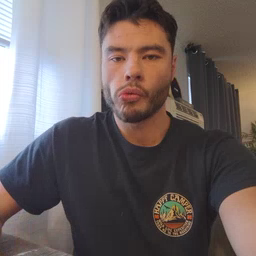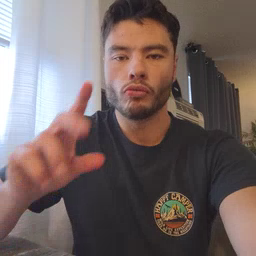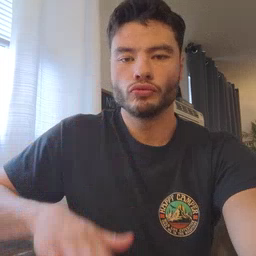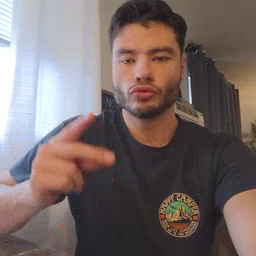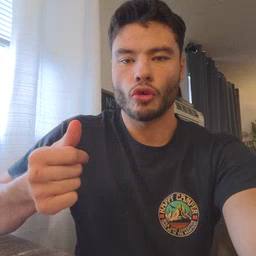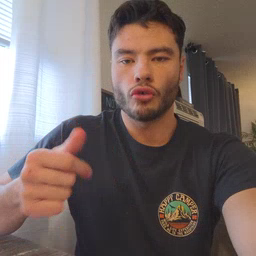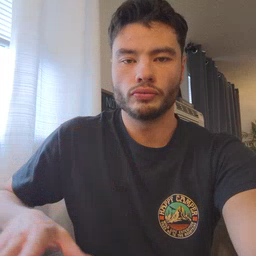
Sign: dog